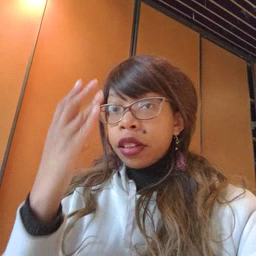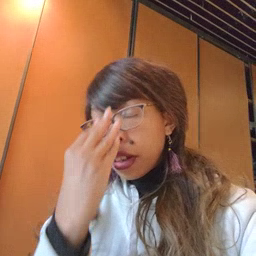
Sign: nap